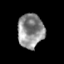
Tissue: skin
Cell type: Epithelial cells
Senescence score: 0.241
Nuclear area (px): 867
Mean DAPI intensity: 142.266